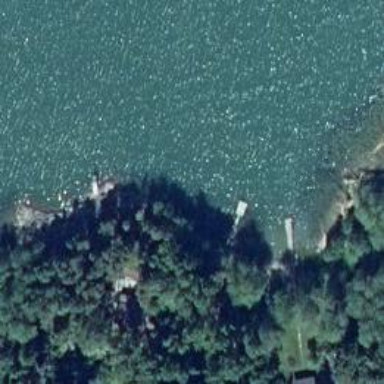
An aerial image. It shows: Man-made pier.